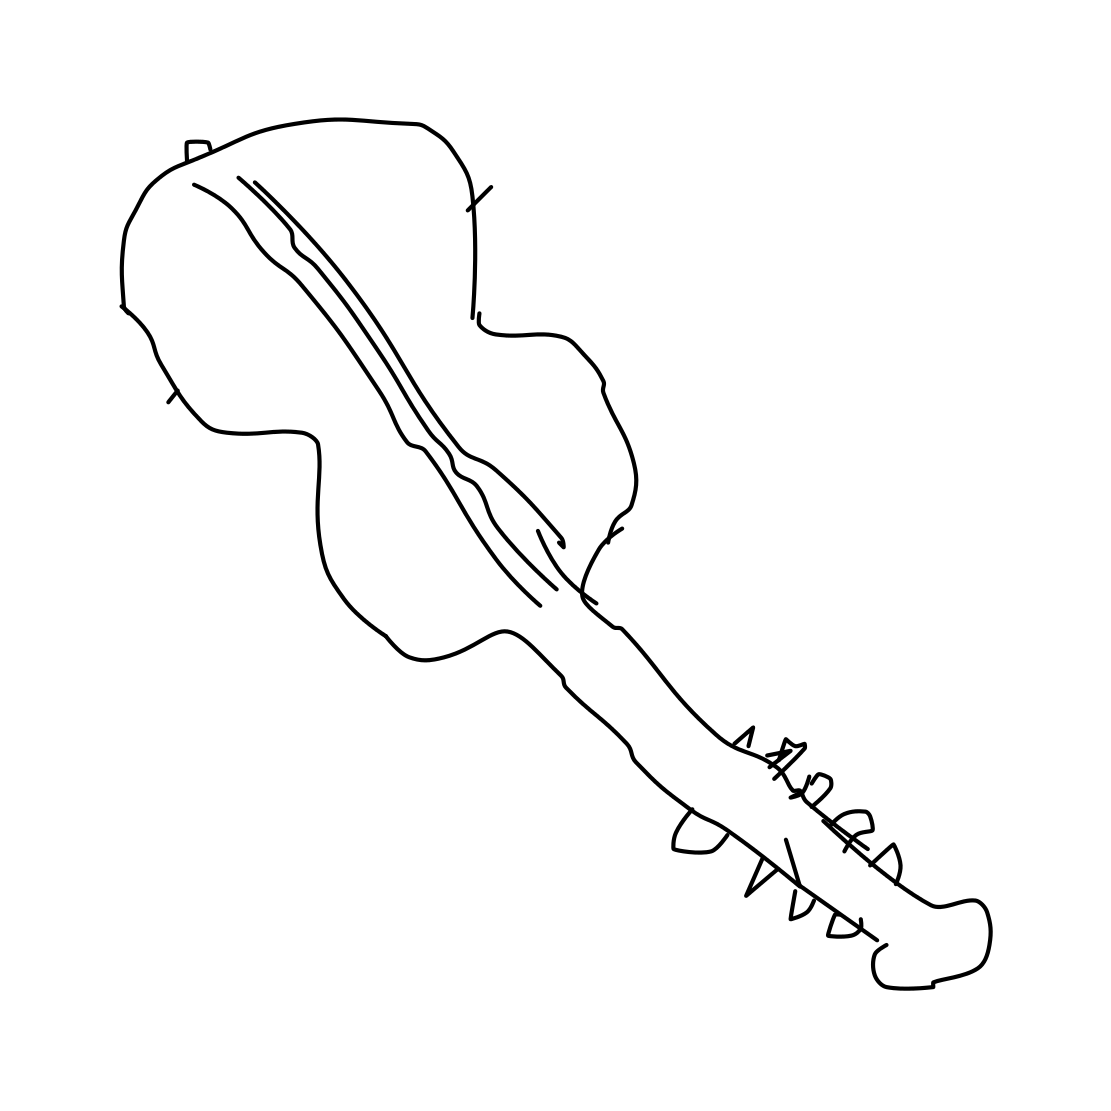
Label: violin